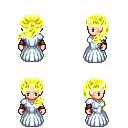
a pixel art fantasy rpg character, female body template, human, light skin, underdress, red pants, gold princess hairstyle, cloth bracers, four views (front, back, left, right), 2x2 character sprite sheet, small pixel art, hard edges, no anti-aliasing